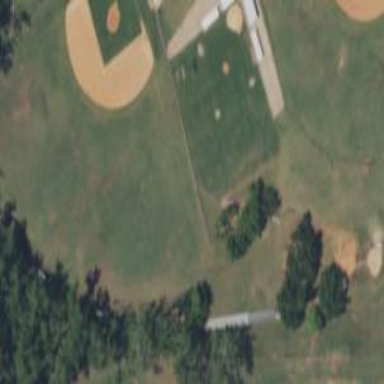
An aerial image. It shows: Baseball pitch for leisure and sports activities.